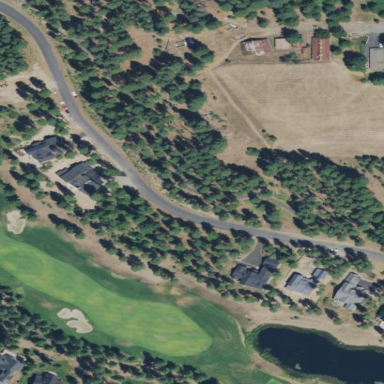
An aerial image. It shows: Golf course.